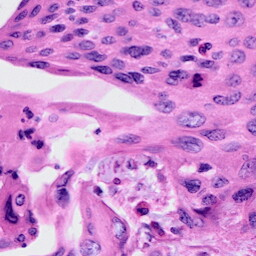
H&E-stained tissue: Cervix